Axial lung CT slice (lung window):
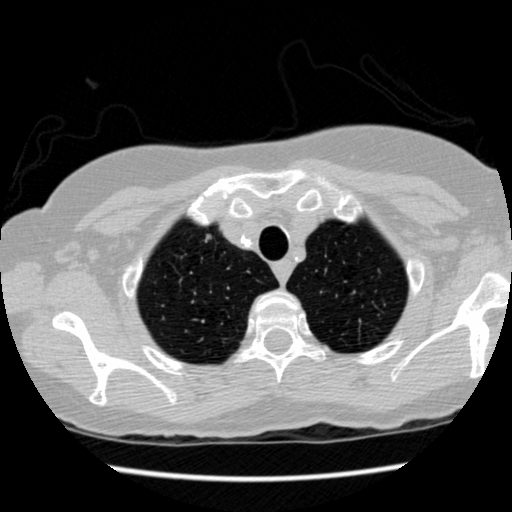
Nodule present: yes
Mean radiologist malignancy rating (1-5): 3.25